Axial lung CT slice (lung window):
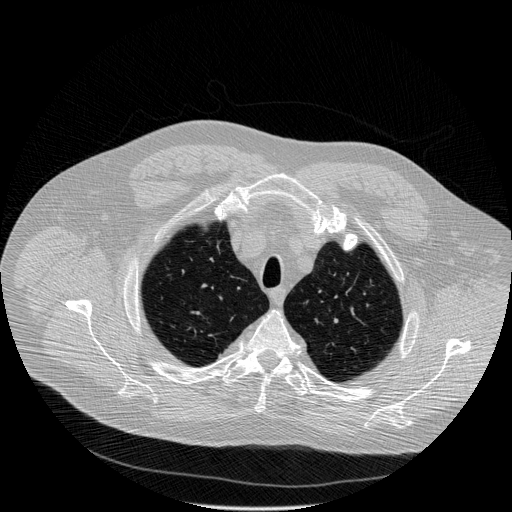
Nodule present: no